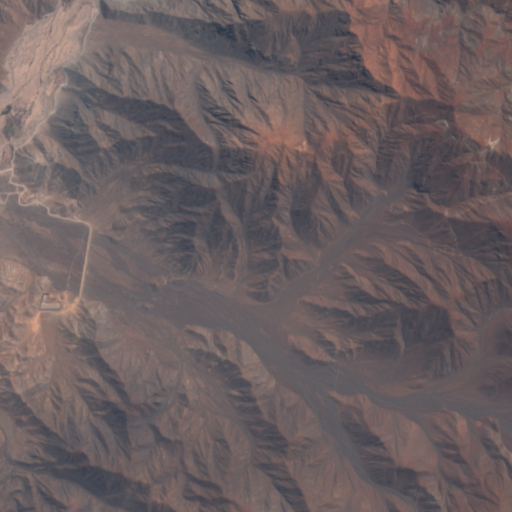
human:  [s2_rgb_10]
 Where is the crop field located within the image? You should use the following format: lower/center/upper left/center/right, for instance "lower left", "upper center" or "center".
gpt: The crop field is located in the upper left of the image.
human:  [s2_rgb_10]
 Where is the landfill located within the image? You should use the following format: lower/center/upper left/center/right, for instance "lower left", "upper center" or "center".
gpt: The landfill is located in the center left of the image.
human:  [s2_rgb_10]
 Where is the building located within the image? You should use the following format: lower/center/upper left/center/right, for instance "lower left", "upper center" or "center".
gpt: The building is located in the center left of the image.
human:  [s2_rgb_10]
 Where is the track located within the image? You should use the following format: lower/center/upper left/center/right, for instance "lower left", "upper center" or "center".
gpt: There is no track in the image.